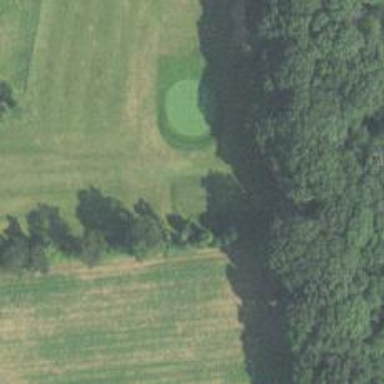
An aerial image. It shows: Grass area designated as golf tee.